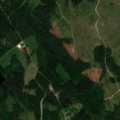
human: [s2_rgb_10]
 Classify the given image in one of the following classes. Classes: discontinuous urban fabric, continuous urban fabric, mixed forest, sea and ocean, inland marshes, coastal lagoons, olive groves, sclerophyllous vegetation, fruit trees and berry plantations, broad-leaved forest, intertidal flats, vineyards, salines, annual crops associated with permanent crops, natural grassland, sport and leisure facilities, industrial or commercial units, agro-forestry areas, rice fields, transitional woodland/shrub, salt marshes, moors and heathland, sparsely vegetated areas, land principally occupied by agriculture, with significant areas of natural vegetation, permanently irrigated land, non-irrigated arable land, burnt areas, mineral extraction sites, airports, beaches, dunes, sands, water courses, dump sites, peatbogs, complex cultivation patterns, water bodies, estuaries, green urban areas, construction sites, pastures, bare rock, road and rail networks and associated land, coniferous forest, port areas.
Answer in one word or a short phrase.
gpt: coniferous forest, mixed forest, transitional woodland/shrub, water bodies